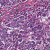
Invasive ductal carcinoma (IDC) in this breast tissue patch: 1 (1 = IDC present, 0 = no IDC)